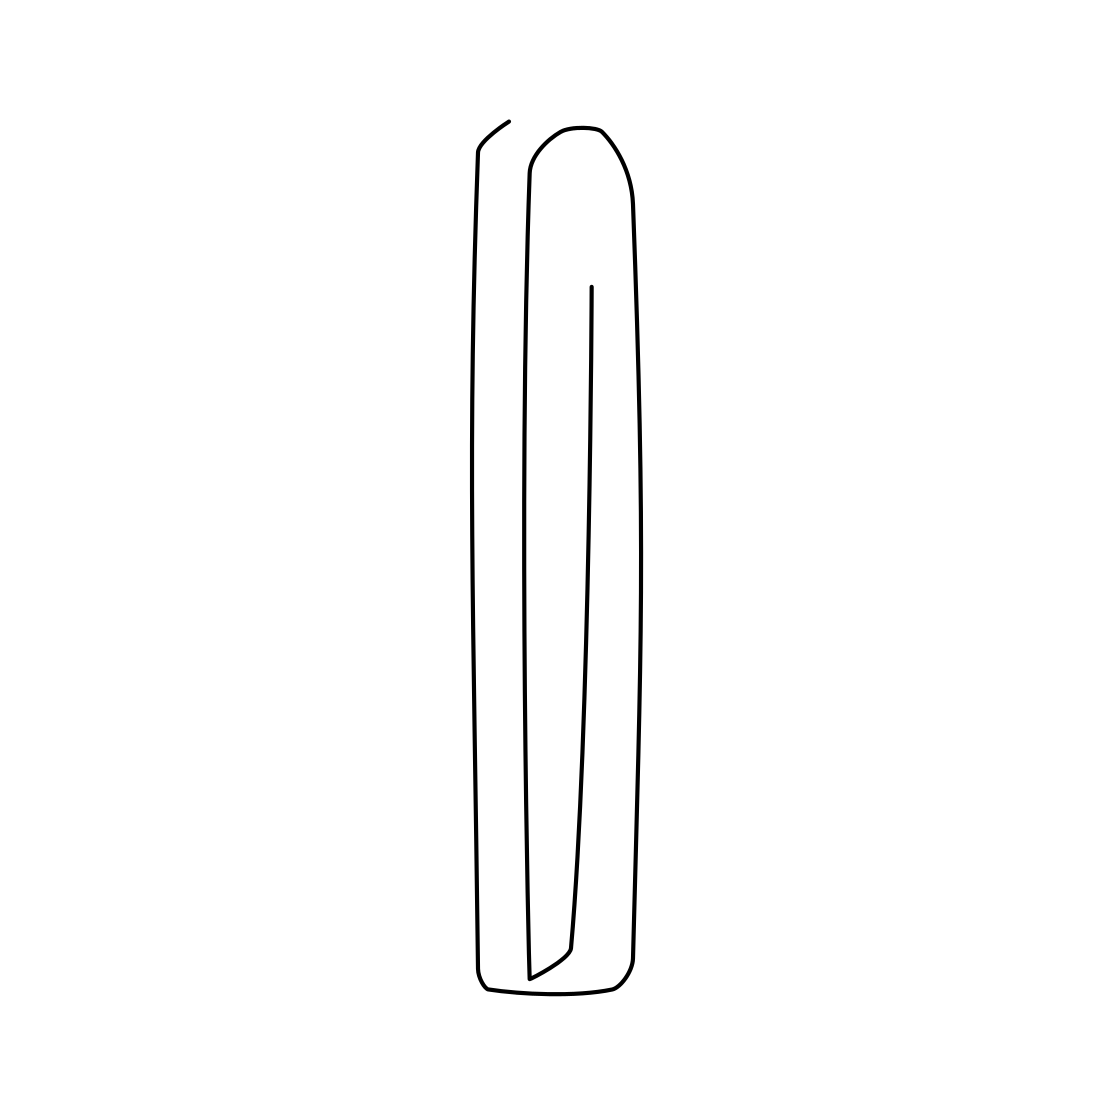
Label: paper clip